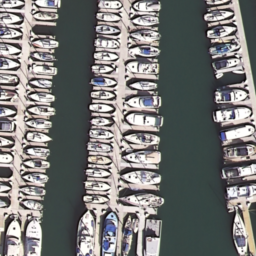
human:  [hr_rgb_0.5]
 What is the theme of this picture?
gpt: harbor

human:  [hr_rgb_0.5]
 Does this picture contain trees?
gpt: no

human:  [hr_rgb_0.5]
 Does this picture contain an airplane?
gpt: no

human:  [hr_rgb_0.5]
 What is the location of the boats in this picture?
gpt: left center and right